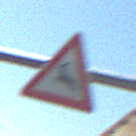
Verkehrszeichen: WildwechselRechts
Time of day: MorningAfternoon
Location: Outdoor (Special)
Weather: Clear
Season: NotSpecified
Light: Natural